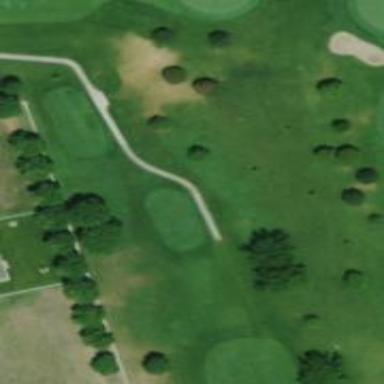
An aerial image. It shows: Pathway for golfing.